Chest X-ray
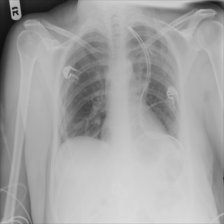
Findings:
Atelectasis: negative
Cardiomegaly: negative
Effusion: negative
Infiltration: negative
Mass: negative
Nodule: negative
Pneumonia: negative
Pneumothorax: negative
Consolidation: negative
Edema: negative
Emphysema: negative
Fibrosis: negative
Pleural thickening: negative
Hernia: negative